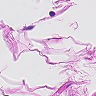
Metastatic tissue present: no